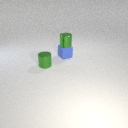
small green metal cylinder to the left of small blue rubber cube